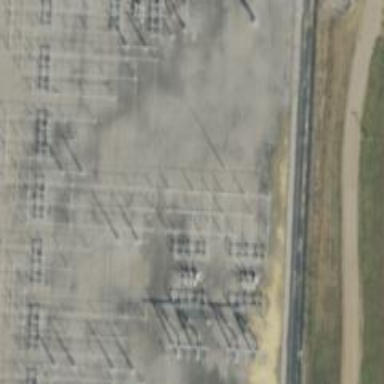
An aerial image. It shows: Switch for power supply.